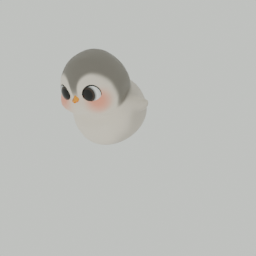
Label: animals